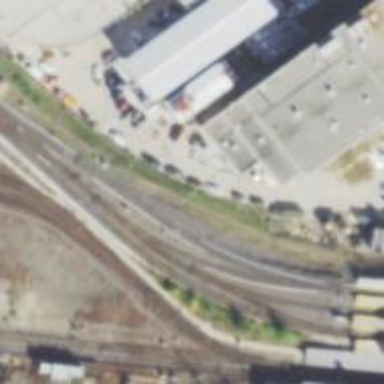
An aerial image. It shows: Light rail electrified railway.